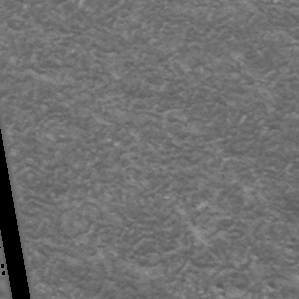
Label: frost